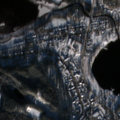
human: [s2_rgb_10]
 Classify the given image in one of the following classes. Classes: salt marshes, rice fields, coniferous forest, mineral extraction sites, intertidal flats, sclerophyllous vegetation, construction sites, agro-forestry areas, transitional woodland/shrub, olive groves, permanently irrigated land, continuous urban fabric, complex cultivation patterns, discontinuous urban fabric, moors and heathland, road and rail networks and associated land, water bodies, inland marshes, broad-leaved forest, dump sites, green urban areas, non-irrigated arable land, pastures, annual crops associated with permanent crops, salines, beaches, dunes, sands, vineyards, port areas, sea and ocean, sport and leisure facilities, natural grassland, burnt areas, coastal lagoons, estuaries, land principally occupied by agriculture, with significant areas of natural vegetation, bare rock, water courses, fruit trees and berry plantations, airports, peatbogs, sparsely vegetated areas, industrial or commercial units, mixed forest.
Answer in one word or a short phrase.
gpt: discontinuous urban fabric, land principally occupied by agriculture, with significant areas of natural vegetation, coniferous forest, inland marshes, water bodies